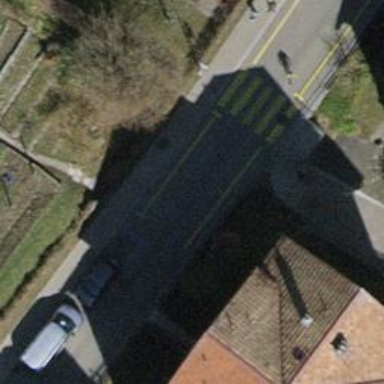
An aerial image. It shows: Zebra crossing on the road.